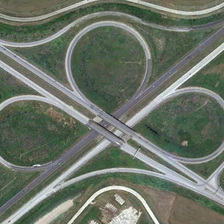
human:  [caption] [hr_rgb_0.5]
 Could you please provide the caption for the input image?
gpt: many green meadows are near a viaduct .

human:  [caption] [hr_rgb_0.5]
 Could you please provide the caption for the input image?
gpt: the viaduct is imaginative for its clover-like design .

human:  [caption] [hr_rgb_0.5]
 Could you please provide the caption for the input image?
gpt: many green meadows are near a viaduct .

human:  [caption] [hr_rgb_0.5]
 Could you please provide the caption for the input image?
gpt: the viaduct is imaginative for its clover-like design .

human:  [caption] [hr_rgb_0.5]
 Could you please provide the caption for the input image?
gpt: many green meadows are near a viaduct .